Field crop: maize
Growth stage: 2
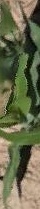
Species: maize